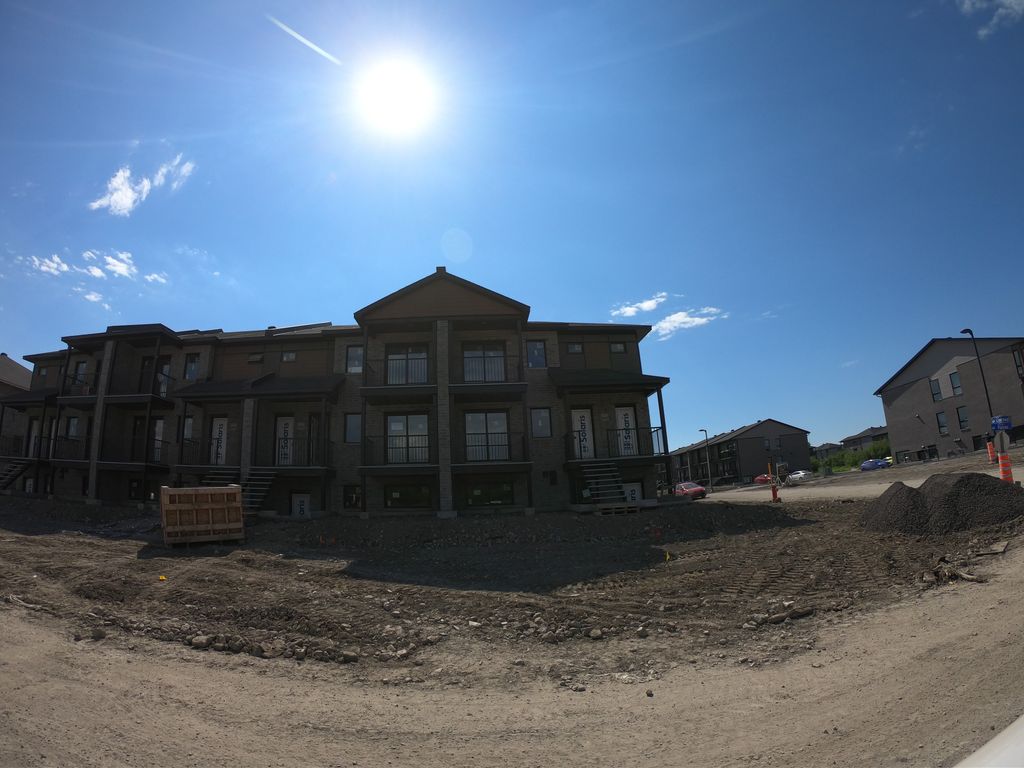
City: ottawa-gatineau